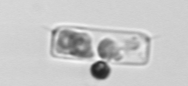
Label: Guinardia_delicatula